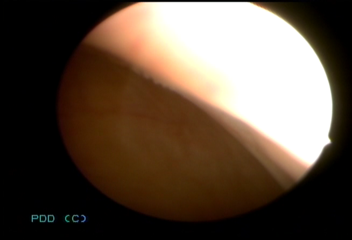
Modality: WLC
Class: Normal mucosa
Bladder cancer association: No